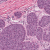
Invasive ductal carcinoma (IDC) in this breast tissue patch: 0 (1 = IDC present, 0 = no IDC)